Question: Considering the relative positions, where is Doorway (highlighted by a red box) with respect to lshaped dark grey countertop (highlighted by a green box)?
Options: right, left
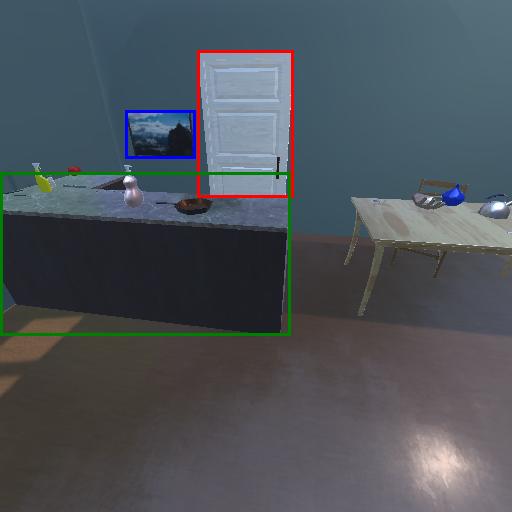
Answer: right